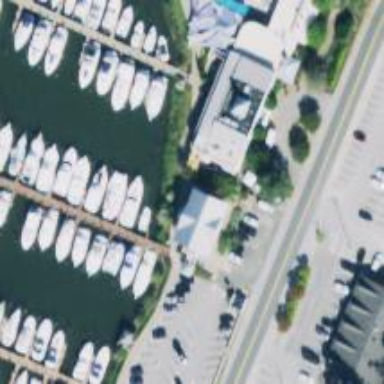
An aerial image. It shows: Marina area for leisure land.